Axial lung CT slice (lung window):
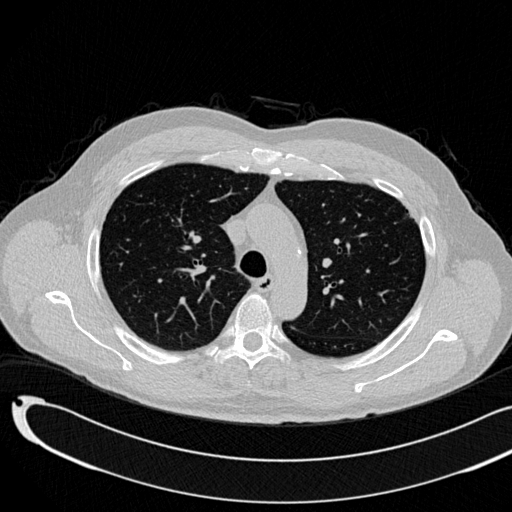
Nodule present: no